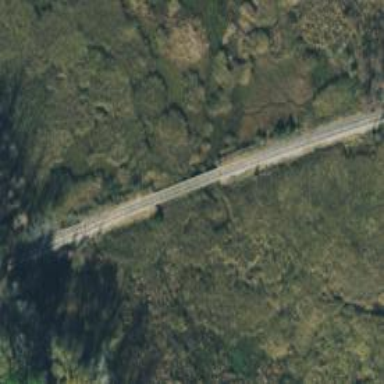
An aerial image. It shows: Preserved railway bridge.